Question: Validating a form is not working. Below you see the code and error message.
Don't think its a problem with JS, Chrome and Firefox point to the HTML part.
See screenshot I made from Firefox' Firebug.

HTML:
'''
<div>Enter your state code:<input id="state" name="state" type="text" size="2" onblur="isStateOk(this.document.getElementById("state_help"));"/>
<span id="state_help"></span></div>
'''
Javascript:
'''
function isStateOk(inputField, helpId) { // See if the input value contains any text
return editNodeText (/^A[LKSZRAEP]|C[AOT]|D[EC]|F[LM]|G[AU]|HI|I[ADLN]|K[SY]|LA|M[ADEHINOPST]|N[CDEHJMVY]|O[HKR]|P[ARW]|RI|S[CD]|T[NX]|UT|V[AIT]|W[AIVY]$/, inputField.value, helpId, "Enter a State Code in Uppercase (Ex.NY, PA, CA)");
}
'''
Note: 'eclipse' show a red dotted line under: ("'state_help'"). Maybe the 'id' of the 'span' cannot be found at all? I do get code assistance though when start typing 'state_'
UPDATE: JAVASCRIPT FILE: NEW ERROR MESSAGE POINTING TO THE FIRST FUNCTION IN THIS FILE BELOW:
'''
function editNodeText(regex, input, helpId, helpMessage) { // See if the visitor entered the right information
if (!regex.test(input)) { // If the wrong information was entered, warn them
if (helpId != null)
while (helpId.firstChild) // Remove any warnings that may exist
helpId.removeChild(helpId.firstChild);
helpId.appendChild(document.createTextNode(helpMessage)); // Add new warning
return false;
} else { // If the right information was entered, clear the help message
if (helpId != null){
while (helpId.firstChild) // Remove any warnings that may exist
helpId.removeChild(helpId.firstChild);
}
return true;
}
}
//inputField - ID Number for the html text box
//helpId - ID Number for the child node I want to print a warning in
//See if the input value contains any text
function isTheFieldEmpty(inputField, helpId) {
return editNodeText(/^[A-Za-z\.' \-]{2,15}\s?[A-Za-z\.' \-]{2,15}\s?[A-Za-z\.' \-]{2,15}/, inputField.value, helpId, "Please enter a valid name.");
} // inputField.value - Value typed in the html text box
function isAddressOk(inputField, helpId) { // See if the input value contains any text
return editNodeText(/^[A-Za-z0-9\.' \-]{5,30}$/, inputField.value, helpId, "Enter a Street (Ex.1234 Main St.)");
}
function isStateOk(inputField, helpId) { // See if the input value contains any text
return editNodeText (/^A[LKSZRAEP]|C[AOT]|D[EC]|F[LM]|G[AU]|HI|I[ADLN]|K[SY]|LA|M[ADEHINOPST]|N[CDEHJMVY]|O[HKR]|P[ARW]|RI|S[CD]|T[NX]|UT|V[AIT]|W[AIVY]$/, inputField.value, helpId, "Enter a State Code in Uppercase (Ex.NY, PA, CA)");
}
function isPhoneOk(inputField, helpId) { // See if the input value contains any text
return editNodeText(/^(<URL>;
}
function isEmailOk(inputField, helpId) { // See if the input value contains any text
return editNodeText(/^[A-Za-z0-9._-]+@[A-Za-z0-9.-]+\.[A-Za-z]{2,4}$/, inputField.value, helpId, "Enter an Email (Ex. cimdata@javascript.de)");
}
'''
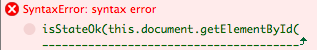
Answer: Use single quotes for JS strings contained within an html attribute's double quotes or the result is unparseable;
From:
'''
onblur="isStateOk(this.document.getElementById("state_help"));"/>
'''
to:
'''
onblur="isStateOk(this.document.getElementById('state_help'));"/>
'''